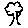
Label: tree